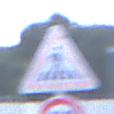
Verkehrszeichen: FussgaengerueberwegLinks
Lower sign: Geschwindigkeit20
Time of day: SunriseSunset
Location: Outdoor (Suburban)
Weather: PartlyCloudy
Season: NotSpecified
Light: Natural